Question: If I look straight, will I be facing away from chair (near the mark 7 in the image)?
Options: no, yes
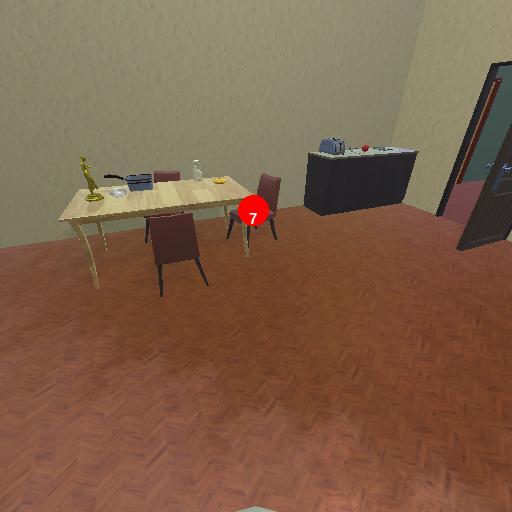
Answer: no